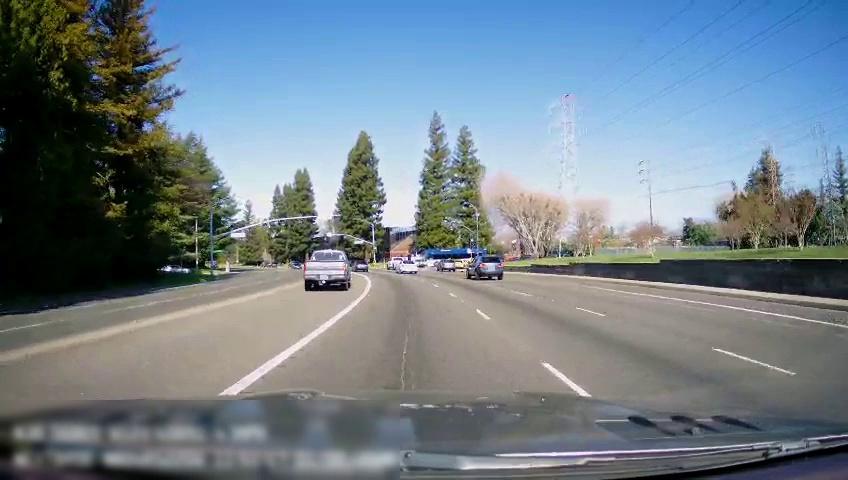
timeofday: Day
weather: Sunny
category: Drivable Space
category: Drivable Space
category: Vehicles | Truck
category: Vehicles | Car
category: Vehicles | Truck
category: Vehicles | Car
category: Vehicles | Car
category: Vehicles | SUV
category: Lanes | Current Lane
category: Lanes | Alternate Lane
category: Lanes | Alternate Lane
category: Lanes | Current Lane
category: Traffic | Signs